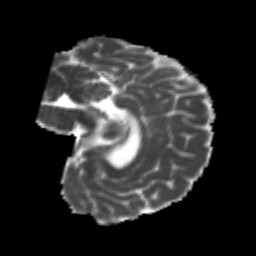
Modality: MD
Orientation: sagittal
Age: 21
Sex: female
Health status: healthy
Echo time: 0.074 s